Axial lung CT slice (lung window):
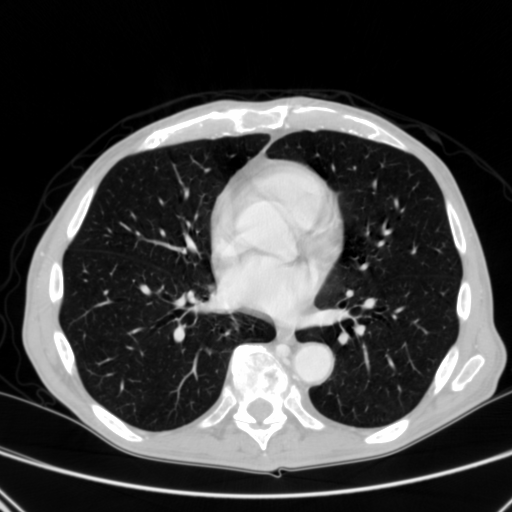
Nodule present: no